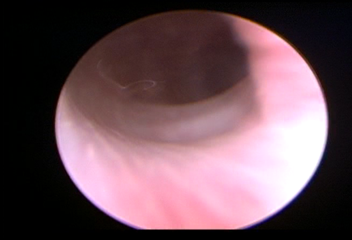
Modality: WLC
Class: Normal mucosa
Bladder cancer association: No